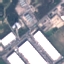
Land use / land cover class: Industrial